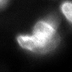
Tissue sample: colon
Magnification: 2.5x
Cell type: Stem and progenitor cells
Senescence state: senescent